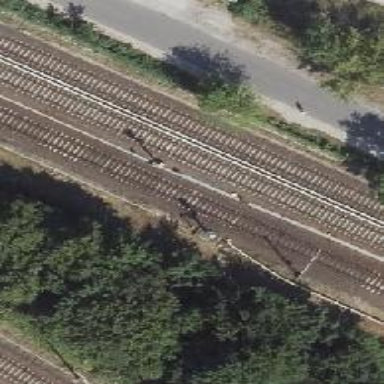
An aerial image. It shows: Railway signal.